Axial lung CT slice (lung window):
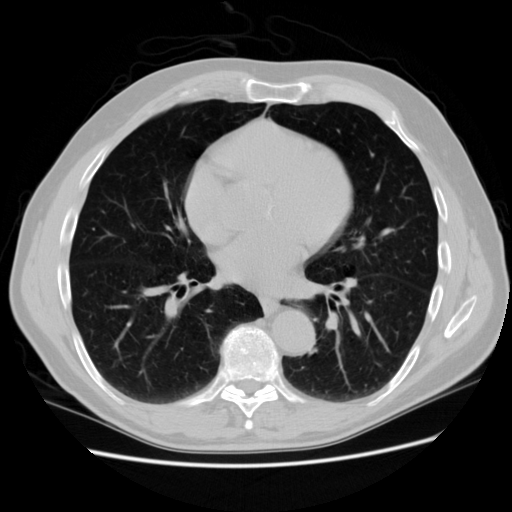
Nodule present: no